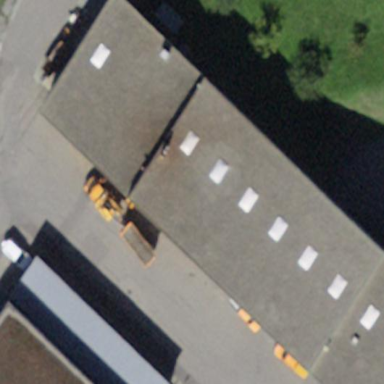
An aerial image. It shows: Flat-roofed building.